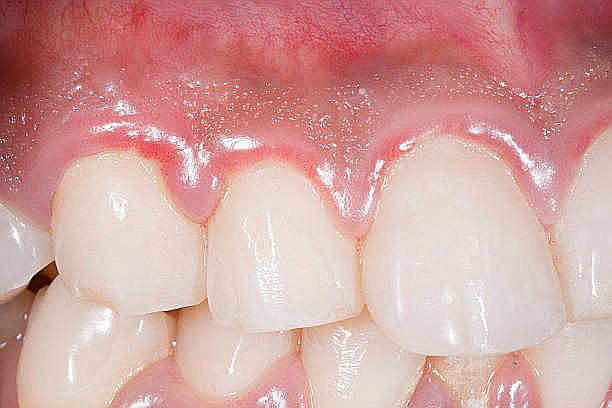
Condition: Gingivitis